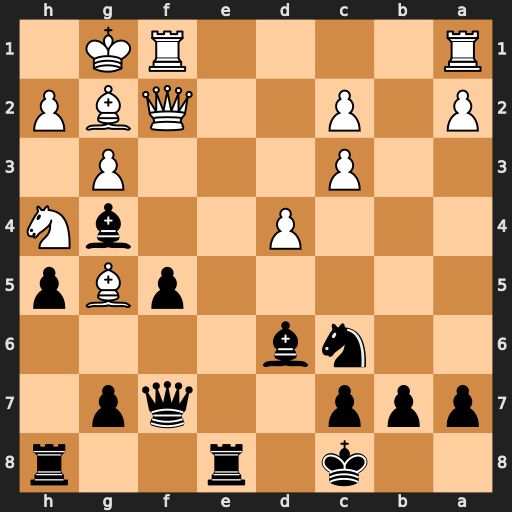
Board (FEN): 2k1r2r/ppp2qp1/2nb4/5pBp/3P2bN/2P3P1/P1P2QBP/R4RK1
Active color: b
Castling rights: -
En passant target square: -
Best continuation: Re2 Nxf5 Rxf2 Nxd6+ cxd6